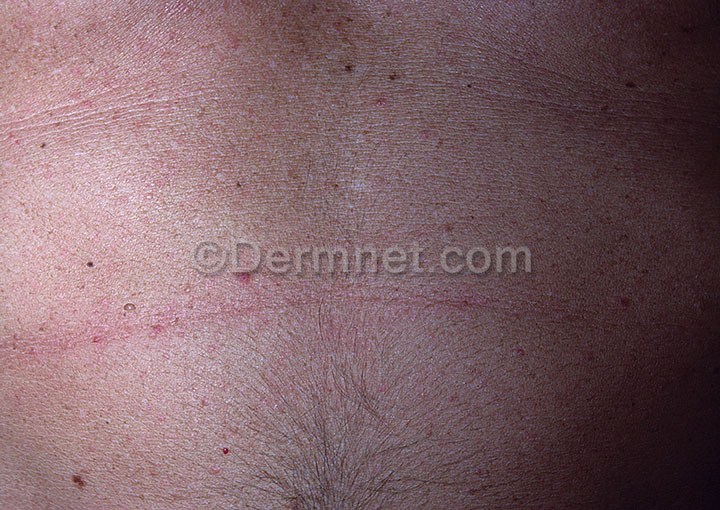
Disease: Bullous Disease Photos